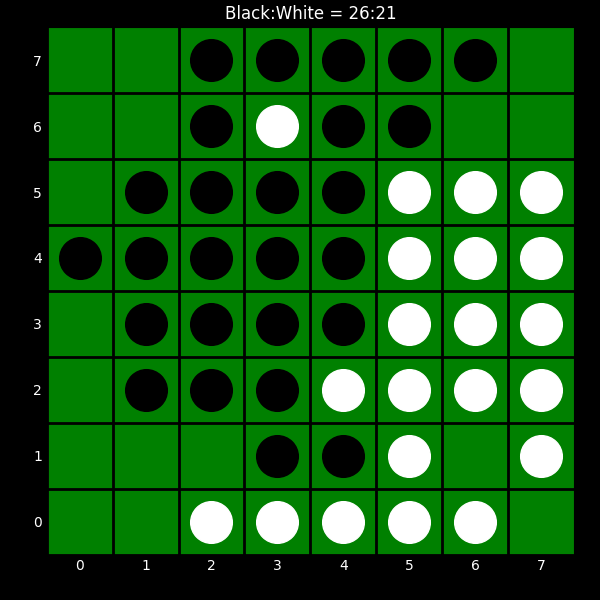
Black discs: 26
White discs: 21